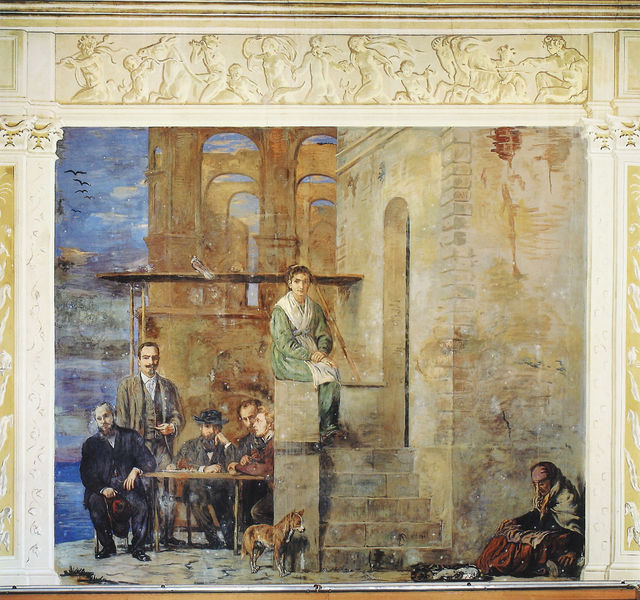
Titel: Die Fresken in Neapel
Künstler: Hans von Marées
Standort: Neapel, Zoologische Station (EU - I - Kampanien)
Schlagwörter: hut, männer, tisch, hund, mauer, treppe, bögen, ruine, bettlerin